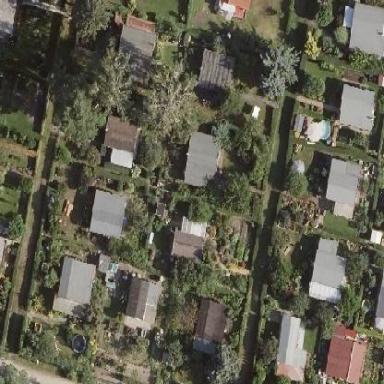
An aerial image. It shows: Plot in the allotments.